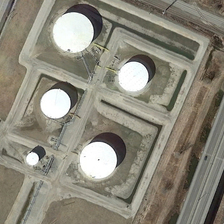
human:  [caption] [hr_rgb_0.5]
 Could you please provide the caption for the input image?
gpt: four white storage tanks are near two parallel roads .

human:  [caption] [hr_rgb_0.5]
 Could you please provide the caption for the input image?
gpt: four white storage tanks are near two parallel roads .

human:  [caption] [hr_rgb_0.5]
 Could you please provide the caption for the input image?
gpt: the pictures are cement roads and land .

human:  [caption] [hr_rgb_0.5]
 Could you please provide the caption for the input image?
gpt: five different sizes of white cylindrical building .

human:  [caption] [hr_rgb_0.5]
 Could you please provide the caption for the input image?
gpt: the pictures are cement roads and land .